Question: I'm developing an HTML page using Compass/SCSS and a vertical rhythm approach. I've set up a baseline and specified heights for paragraphs and headings in rem units. It works great and lays on a vertical rhythm grid nicely. However, I have a central image that takes 100% width of the column (I want it to be responsive and scale with the browser window).
The problem is that this image breaks vertical rhythm because it's height is calculated dynamically according to the browser width and image aspect ratio and is not respecting the baseline.
How do I handle this situation in order to have a perfect vertical rhythm?
---
Here's the screenshot to demonstrate the idea:

---
As you can see the text below the image breaks out of the VR grid.
I've tried to use <URL> jQuery plugin, but looks like it's outdated and is not working correctly.
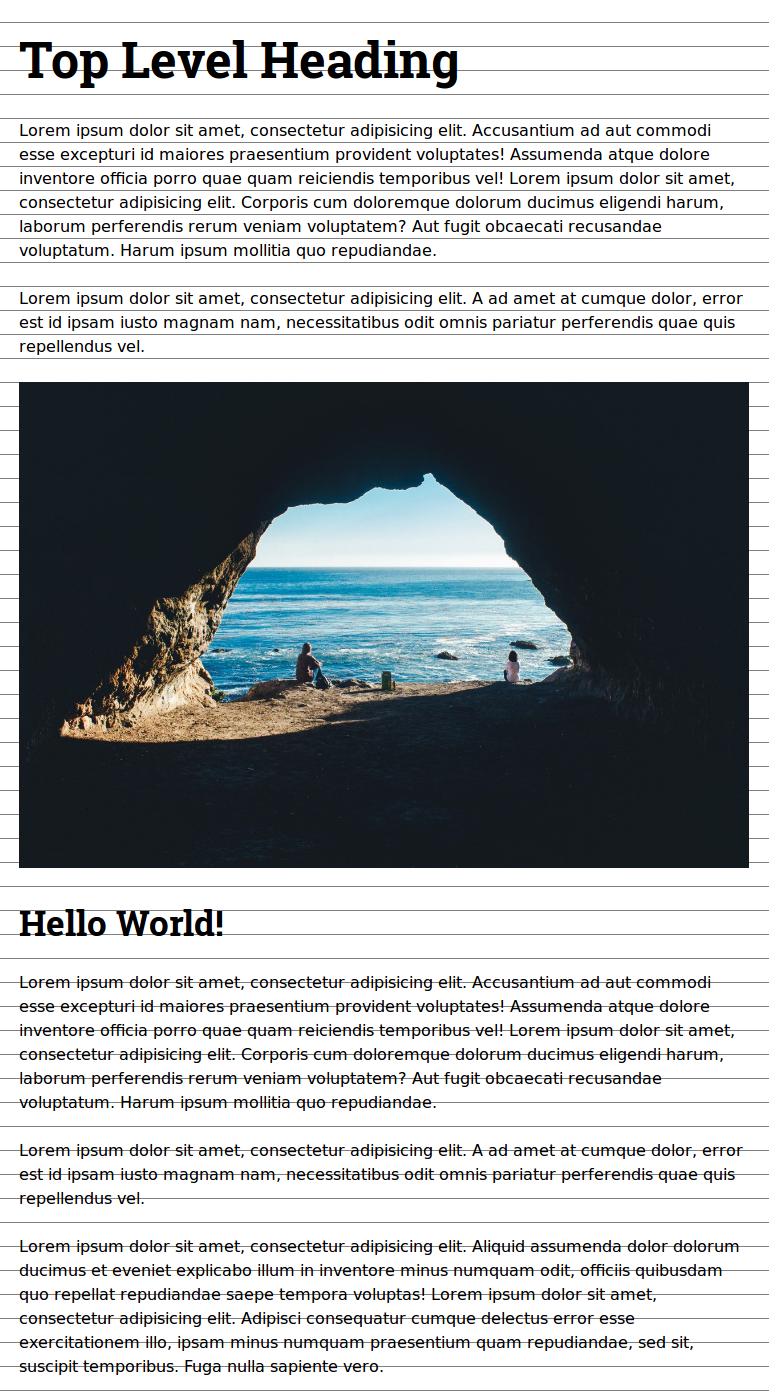
Answer: # The Library
Me and my colleague have created a library that solves this problem almost ideally with minimal image distortions.
Feel free to look into it, test it and use in your projects:
<URL>
---
# Prior conceptual solution
Here's the conceptual solution I've came up with in the end:
'''
$(function () {
var baseline = 24;
var $image = $('#sample-image');
var imageAspectRatio = ($image.width() / $image.height());
wrapImage($image);
window.addEventListener('resize', resizeImage);
resizeImage();
function wrapImage ($image) {
var $wrap = $('<div class="image-wrap">')
.css('overflow', 'hidden')
;
$image
.css('width', 'auto')
.css('display', 'block')
;
$image.after($wrap);
$wrap.append($image);
}
function resizeImage () {
var newHeight = ($image.parent().width() / imageAspectRatio);
var leftover = (newHeight % baseline);
$image.css('height', newHeight + (baseline - leftover));
}
});
'''
It dynamically creates a container around image, set's image width to auto and uses 'resize' event to manually calculate the image height with respect to baseline. That way image will be slightly cut by the right border, but it should work.
---
And here's the result: